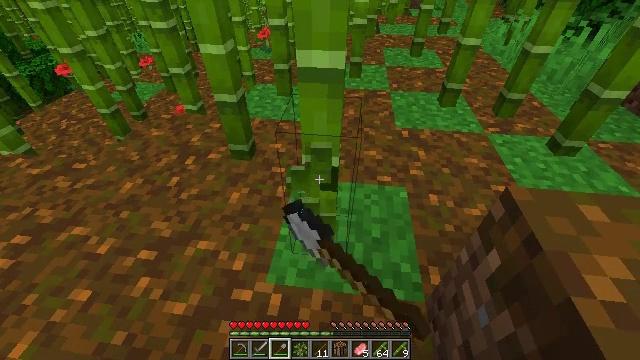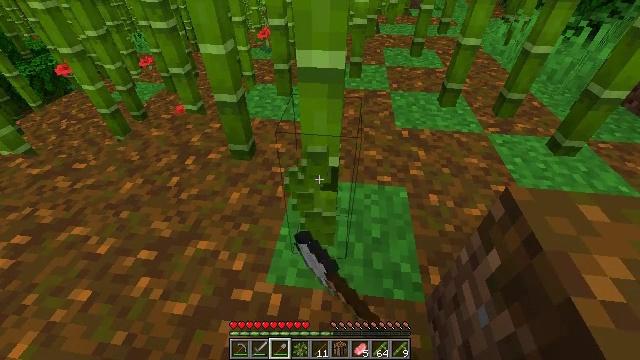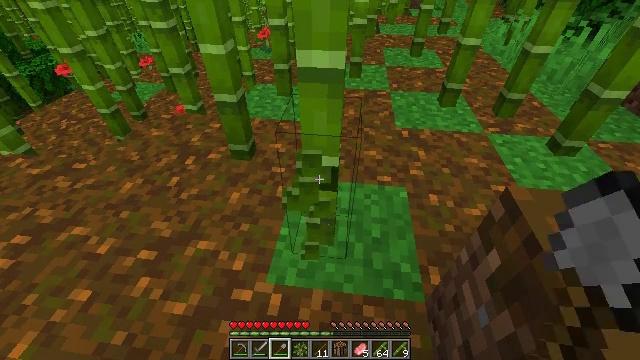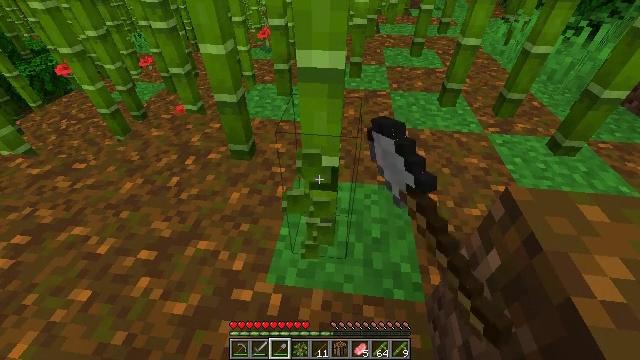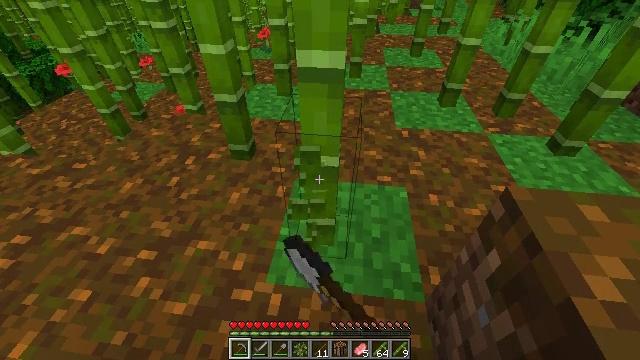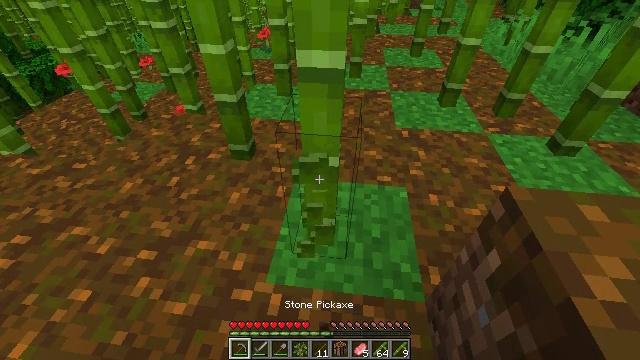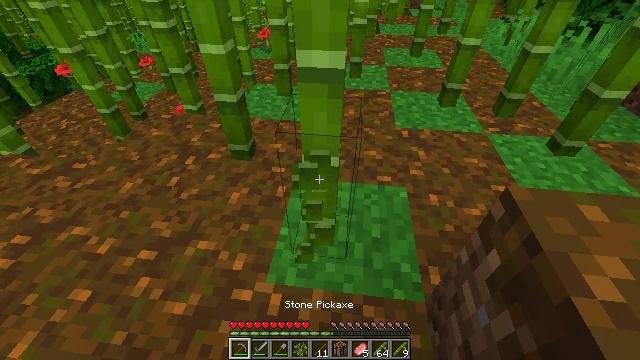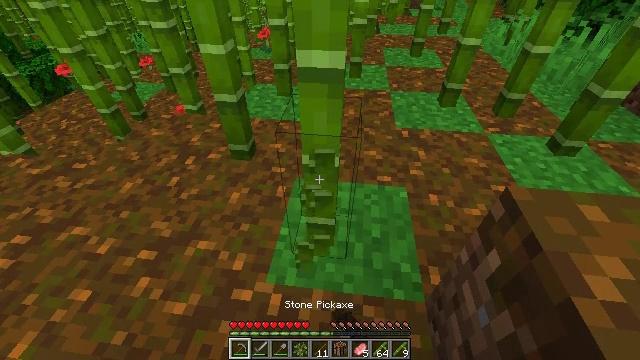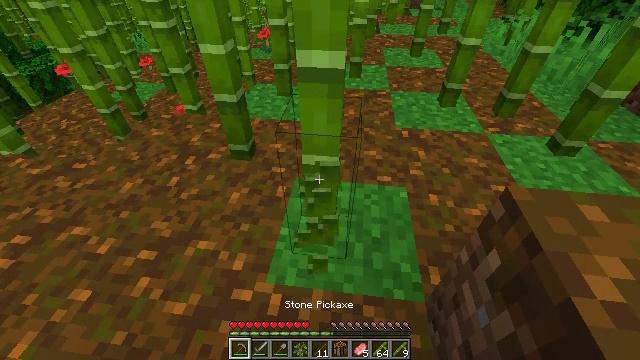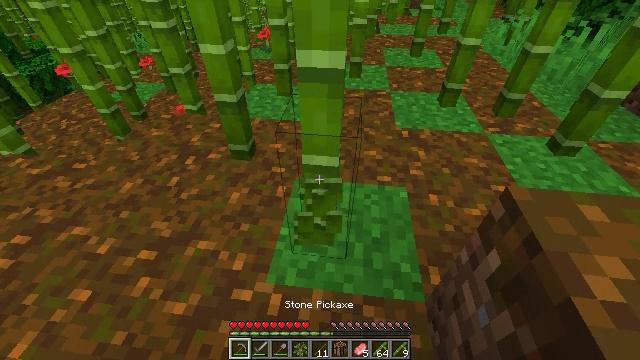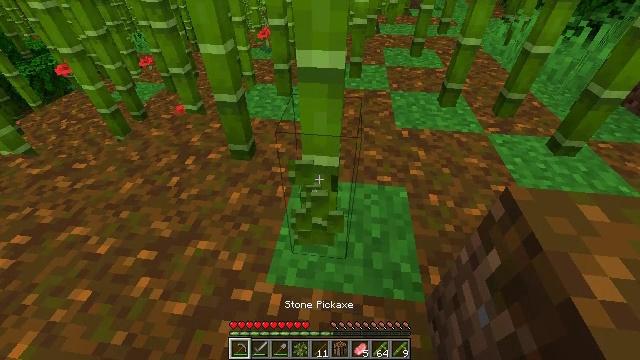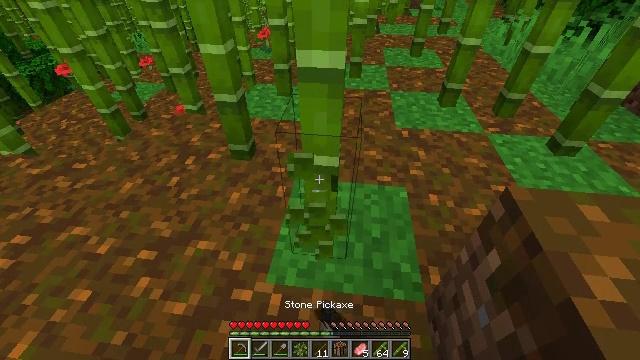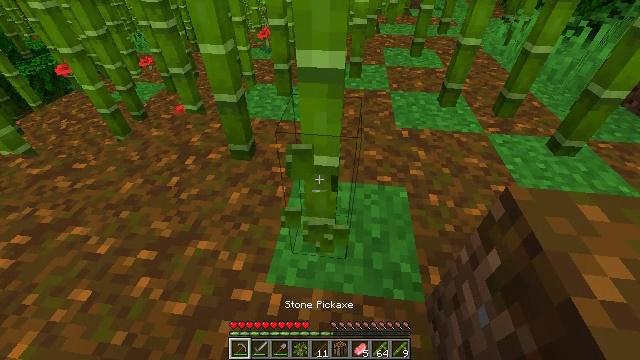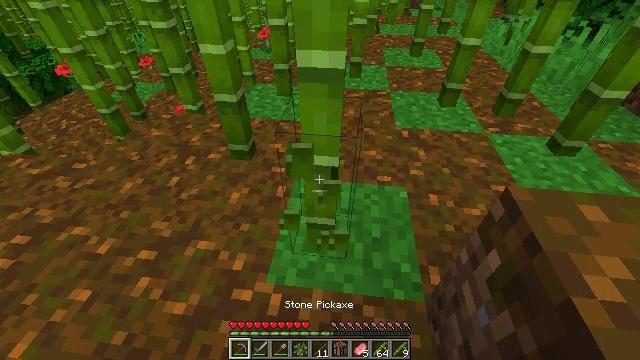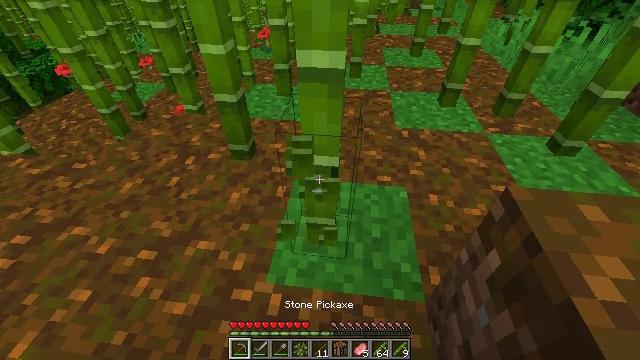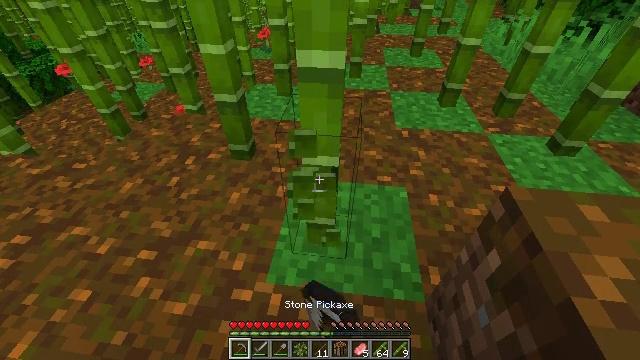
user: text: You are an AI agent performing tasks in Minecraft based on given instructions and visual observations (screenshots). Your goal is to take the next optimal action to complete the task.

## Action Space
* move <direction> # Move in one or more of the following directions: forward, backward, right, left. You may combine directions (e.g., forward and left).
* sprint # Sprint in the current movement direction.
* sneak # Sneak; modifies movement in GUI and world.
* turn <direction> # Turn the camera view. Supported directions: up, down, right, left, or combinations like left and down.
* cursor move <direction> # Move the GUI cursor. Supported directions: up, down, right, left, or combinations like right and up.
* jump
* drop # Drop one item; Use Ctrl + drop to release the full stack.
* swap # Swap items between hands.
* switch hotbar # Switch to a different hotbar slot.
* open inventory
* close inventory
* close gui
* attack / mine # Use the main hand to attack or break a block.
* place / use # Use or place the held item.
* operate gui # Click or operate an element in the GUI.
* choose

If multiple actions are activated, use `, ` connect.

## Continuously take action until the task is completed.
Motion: motion action
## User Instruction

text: Collect bamboo for crafting.
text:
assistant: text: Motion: attack / mine
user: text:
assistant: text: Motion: attack / mine
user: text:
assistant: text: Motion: attack / mine
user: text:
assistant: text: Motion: attack / mine, switch to hotbar 1
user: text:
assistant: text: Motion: attack / mine, switch to hotbar 1
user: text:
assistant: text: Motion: attack / mine, switch to hotbar 1
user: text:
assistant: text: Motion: attack / mine, switch to hotbar 1
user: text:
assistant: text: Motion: attack / mine
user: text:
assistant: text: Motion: attack / mine
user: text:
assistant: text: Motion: attack / mine
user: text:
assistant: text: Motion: attack / mine
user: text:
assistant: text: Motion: attack / mine
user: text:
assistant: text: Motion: attack / mine
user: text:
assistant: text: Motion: attack / mine
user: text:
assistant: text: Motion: attack / mine
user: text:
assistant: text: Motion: attack / mine
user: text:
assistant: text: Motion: attack / mine
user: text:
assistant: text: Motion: attack / mine
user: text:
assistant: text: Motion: attack / mine
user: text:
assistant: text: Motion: attack / mine
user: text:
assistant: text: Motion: attack / mine, switch to hotbar 2
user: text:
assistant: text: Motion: attack / mine, switch to hotbar 2
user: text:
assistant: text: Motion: attack / mine, switch to hotbar 2
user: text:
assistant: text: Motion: attack / mine, switch to hotbar 2
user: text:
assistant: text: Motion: attack / mine
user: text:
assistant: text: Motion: attack / mine